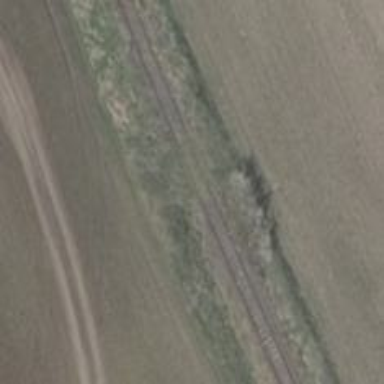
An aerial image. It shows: Level crossing with saltire marking.